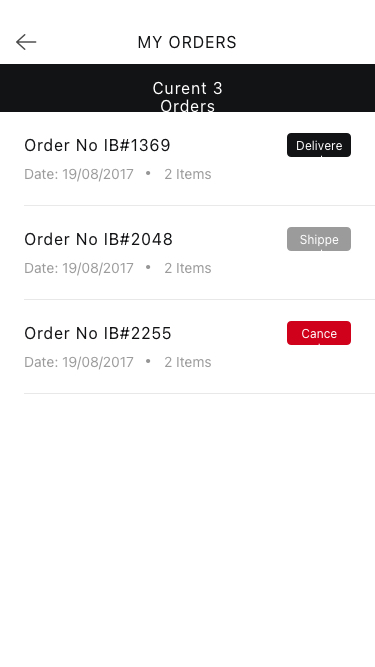
Text in this UI design:
My Orders
Curent 3 Orders
Order No IB#1369
Delivered
Date: 19/08/2017
2 Items
Order No IB#2048
Shipped
Date: 19/08/2017
2 Items
Order No IB#2255
Cancel
Date: 19/08/2017
2 Items